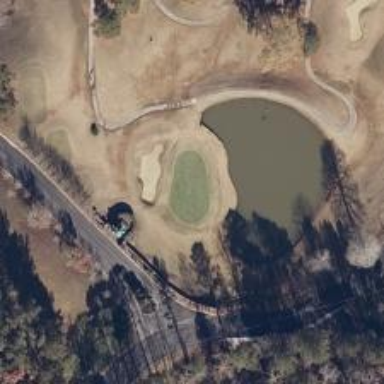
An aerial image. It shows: View of golf hole.